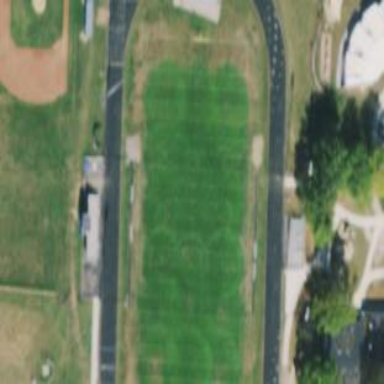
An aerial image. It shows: American football pitch.